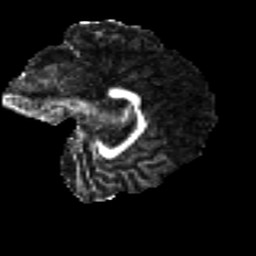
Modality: FA
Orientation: sagittal
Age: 45
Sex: female
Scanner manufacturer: ge
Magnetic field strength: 3 T
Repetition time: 7.8 s
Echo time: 0.0606 s